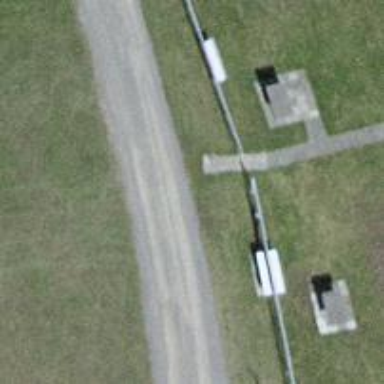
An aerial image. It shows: Fence with chain link type.